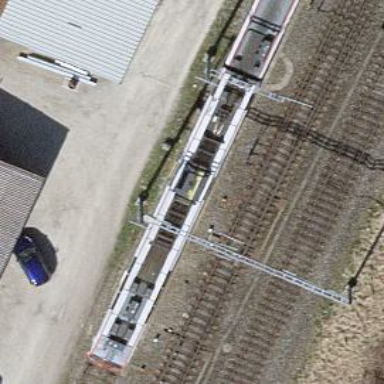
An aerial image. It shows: Single-track electrified railway with contact line.